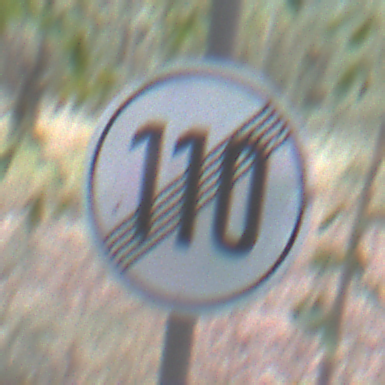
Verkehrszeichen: EndeGeschwindigkeit110
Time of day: SunriseSunset
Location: Outdoor (Nature)
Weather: NotSpecified
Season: Autumn
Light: Natural